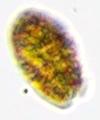
Label: Akashiwo